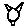
Label: cat